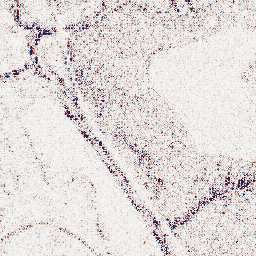
Category: wavelet
Decomposition family: wavelet_dwt
Decomposition parameters: wavelet: coif2
level: 1
Upsampling method: quartic
Upsampling parameters: scale: 2
Upsampling scale: 2